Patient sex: M
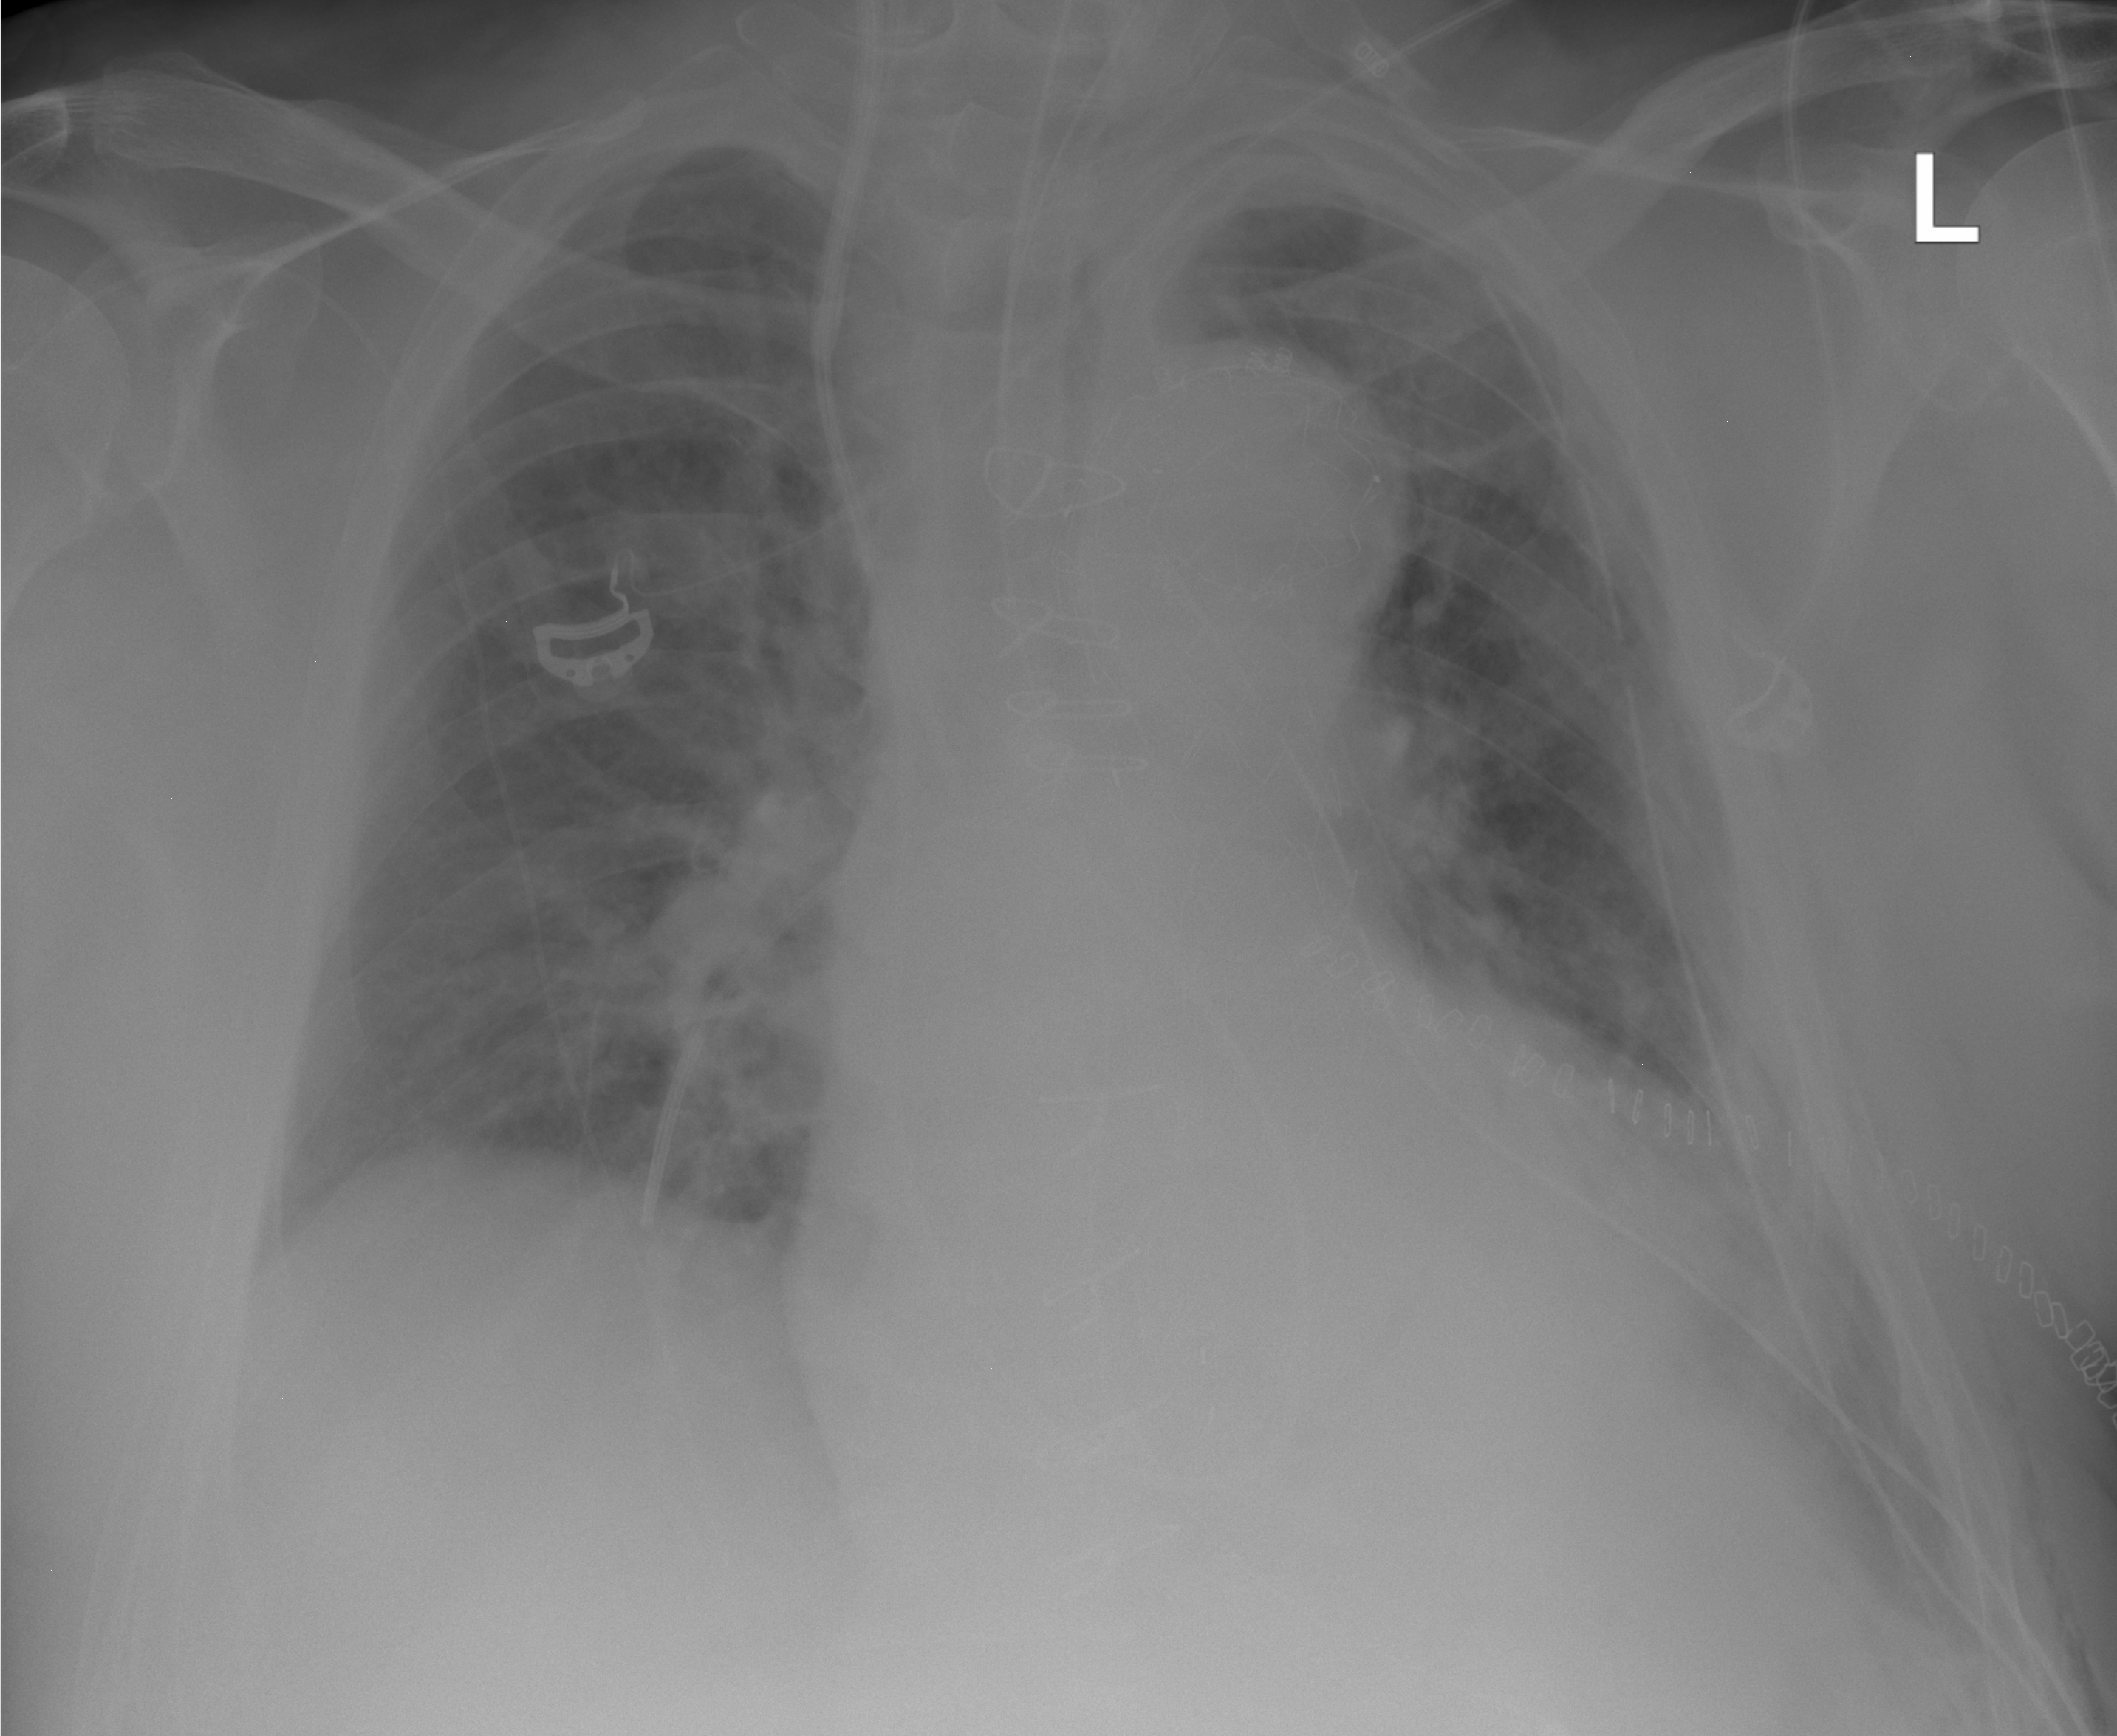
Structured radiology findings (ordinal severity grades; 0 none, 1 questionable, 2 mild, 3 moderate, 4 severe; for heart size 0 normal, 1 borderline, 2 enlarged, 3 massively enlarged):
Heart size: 2
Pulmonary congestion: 2
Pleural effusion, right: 0
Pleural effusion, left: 2
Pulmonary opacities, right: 2
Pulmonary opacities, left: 2
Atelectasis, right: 2
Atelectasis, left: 2